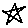
Label: star